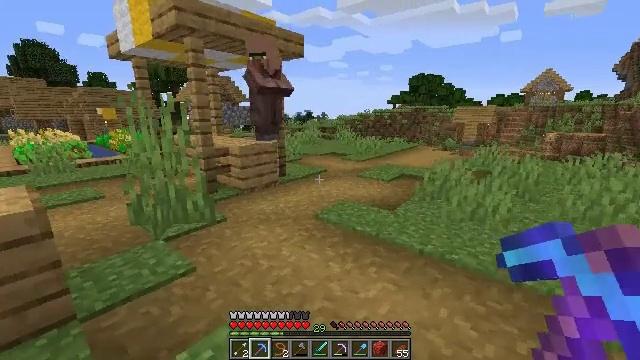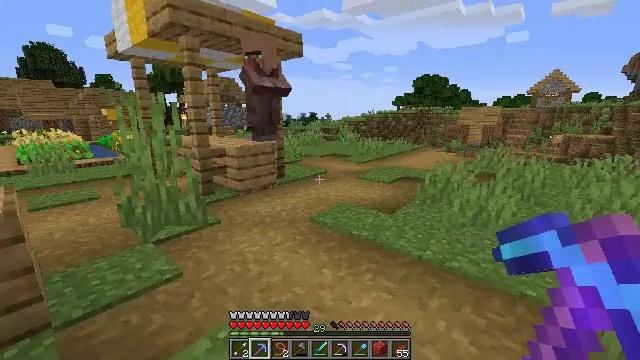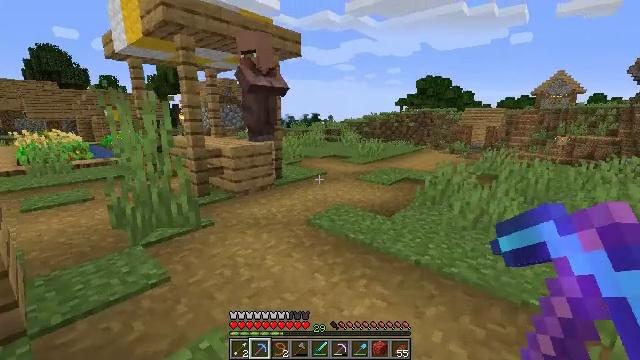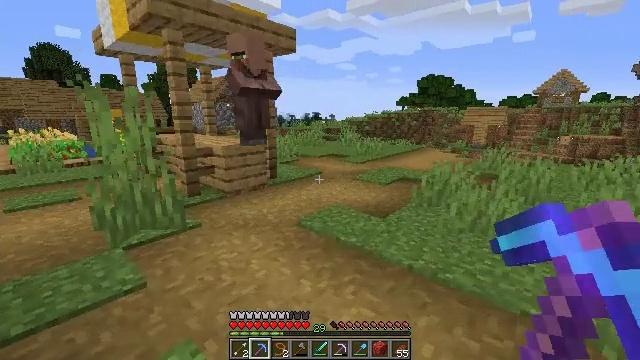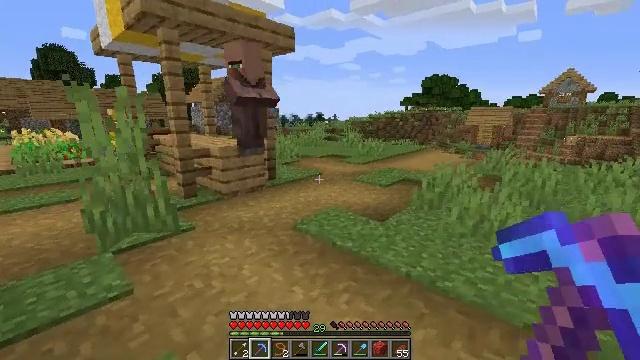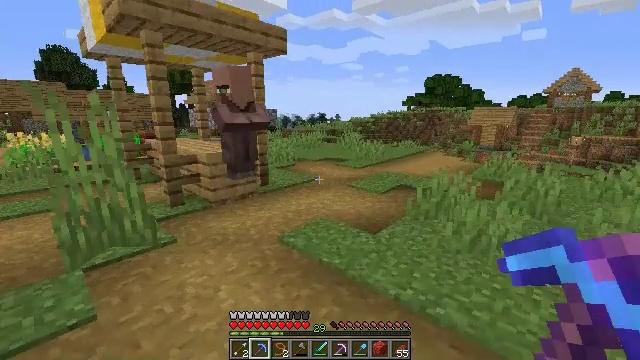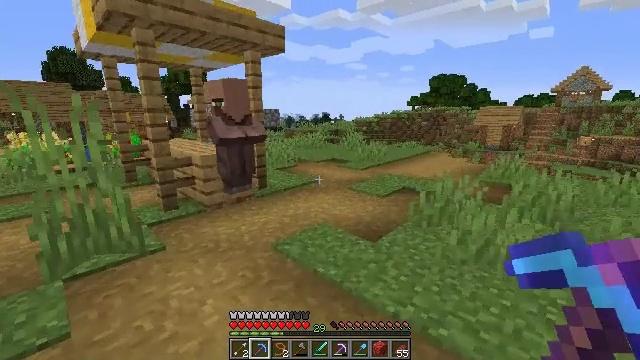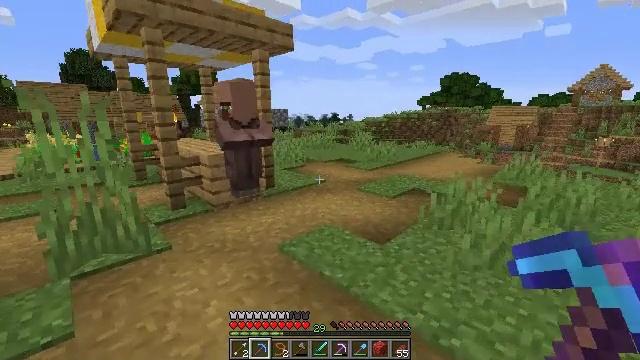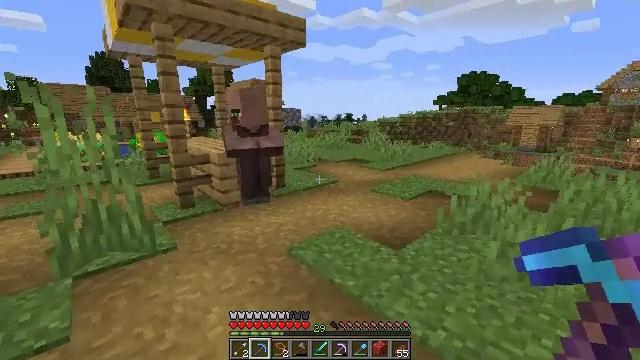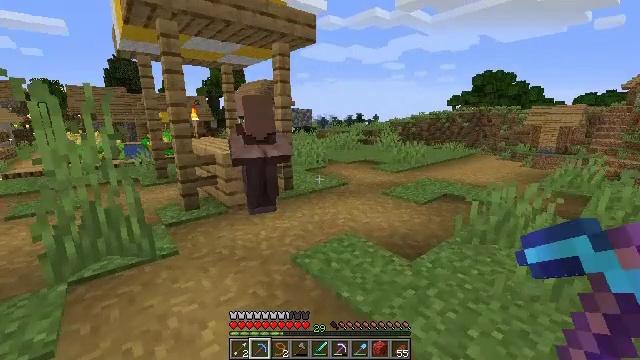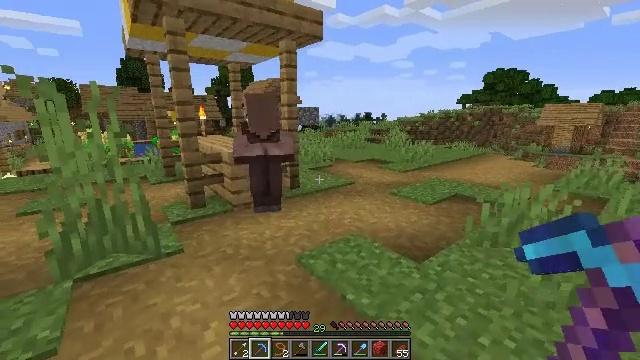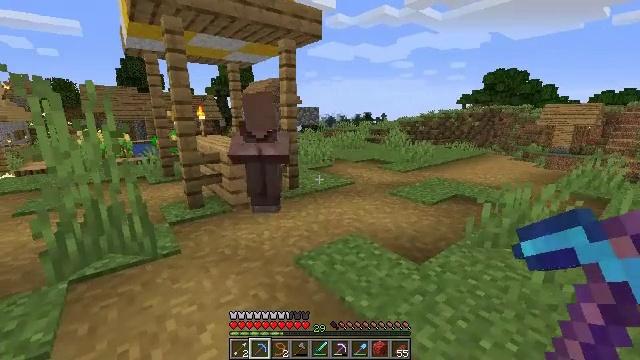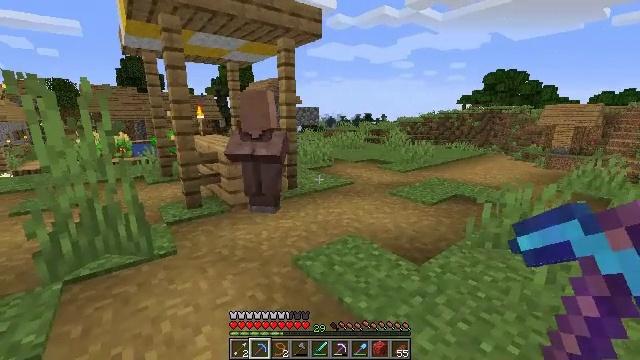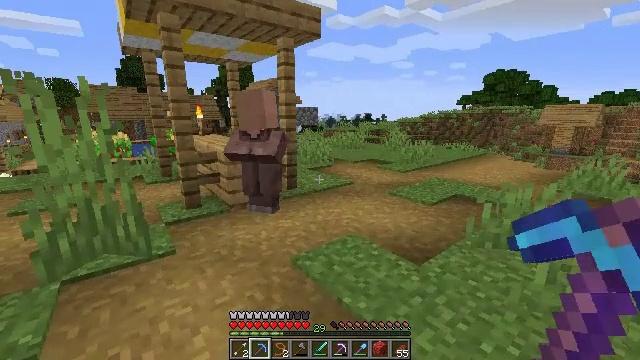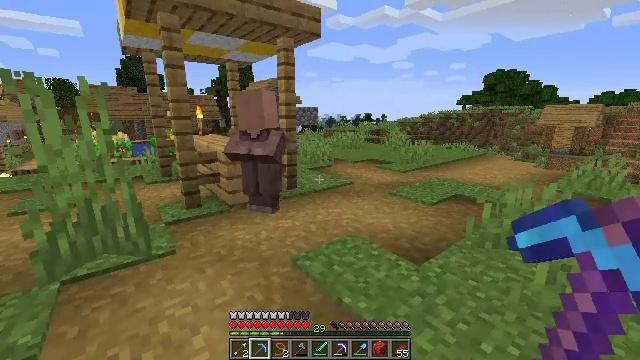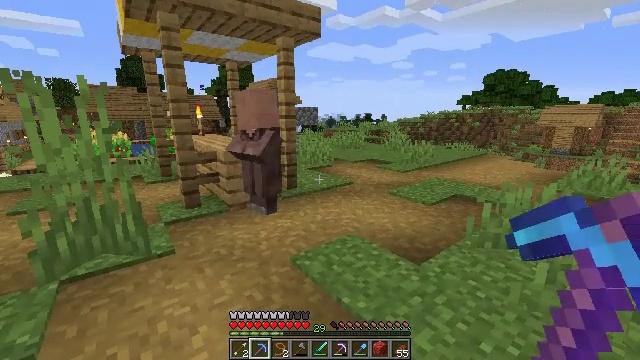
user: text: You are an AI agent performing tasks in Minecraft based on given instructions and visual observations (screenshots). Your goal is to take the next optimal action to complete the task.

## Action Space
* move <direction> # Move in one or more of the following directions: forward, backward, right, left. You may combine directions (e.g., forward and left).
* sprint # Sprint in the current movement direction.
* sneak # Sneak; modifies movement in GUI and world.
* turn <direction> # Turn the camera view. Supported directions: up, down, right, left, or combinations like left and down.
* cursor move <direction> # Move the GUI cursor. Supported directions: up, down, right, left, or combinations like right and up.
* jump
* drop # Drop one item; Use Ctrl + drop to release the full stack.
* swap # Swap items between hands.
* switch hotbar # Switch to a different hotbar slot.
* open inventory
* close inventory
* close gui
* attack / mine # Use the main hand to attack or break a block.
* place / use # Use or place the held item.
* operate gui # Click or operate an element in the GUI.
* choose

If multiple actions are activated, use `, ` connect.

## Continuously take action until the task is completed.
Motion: motion action
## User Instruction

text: Drop a lead.
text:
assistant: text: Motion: move forward and move right
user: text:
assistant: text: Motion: move forward and move right
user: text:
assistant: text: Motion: move forward and move right
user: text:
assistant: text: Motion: move forward and move right
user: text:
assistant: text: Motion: move forward and move right
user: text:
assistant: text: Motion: move forward
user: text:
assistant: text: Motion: move forward, turn left
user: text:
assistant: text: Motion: move forward, turn left
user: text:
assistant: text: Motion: turn left
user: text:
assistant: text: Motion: turn left
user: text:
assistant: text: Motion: no_op
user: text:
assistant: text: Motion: no_op
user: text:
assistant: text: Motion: no_op
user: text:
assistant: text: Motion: no_op
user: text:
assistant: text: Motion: no_op
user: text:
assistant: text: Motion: no_op
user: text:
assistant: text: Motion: no_op
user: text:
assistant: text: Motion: no_op
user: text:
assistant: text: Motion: no_op
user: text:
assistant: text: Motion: no_op
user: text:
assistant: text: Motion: no_op
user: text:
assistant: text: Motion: no_op
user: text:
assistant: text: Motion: no_op
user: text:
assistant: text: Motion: no_op
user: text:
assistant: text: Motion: no_op
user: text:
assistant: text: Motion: no_op
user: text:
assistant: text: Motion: no_op
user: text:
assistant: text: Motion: no_op
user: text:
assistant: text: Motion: no_op
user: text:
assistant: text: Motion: no_op